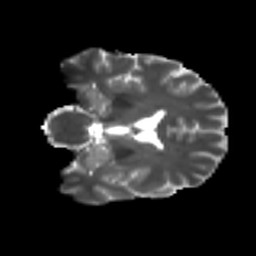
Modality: T2w
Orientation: coronal
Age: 48
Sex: male
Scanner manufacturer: ge
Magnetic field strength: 3 T
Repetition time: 7.8 s
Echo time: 0.0606 s